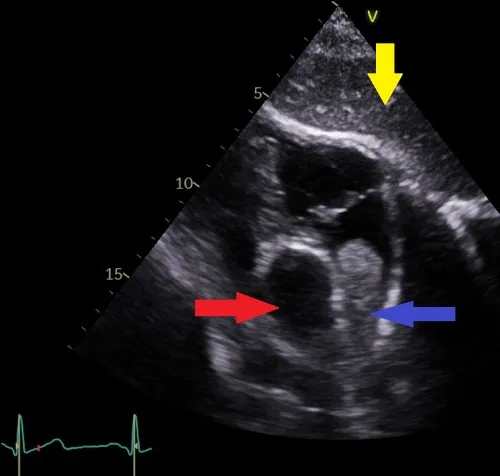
Modified subcostal view of the right atrium showing actually that the right atrial mass originated from the lower (juxta-atrial) superior vena cava and is prolapsing into the right atrium. Blue arrow showing the right atrial mass originating from the lower (juxta-atrial) SVC. Red arrow showing the ascending aorta. Yellow arrow showing the liver.
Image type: radiology (ultrasound)